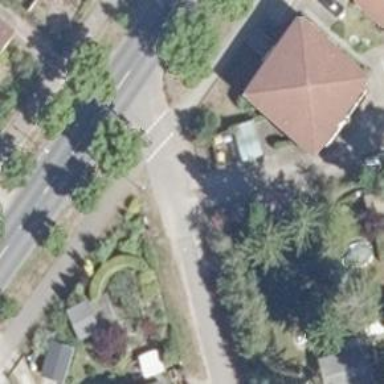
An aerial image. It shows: Smooth asphalt road in residential area.